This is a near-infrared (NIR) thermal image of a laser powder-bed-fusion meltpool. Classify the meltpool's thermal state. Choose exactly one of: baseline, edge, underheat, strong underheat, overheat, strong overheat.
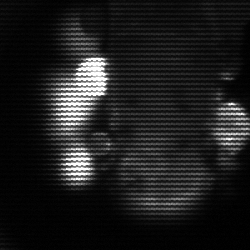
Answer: strong underheat